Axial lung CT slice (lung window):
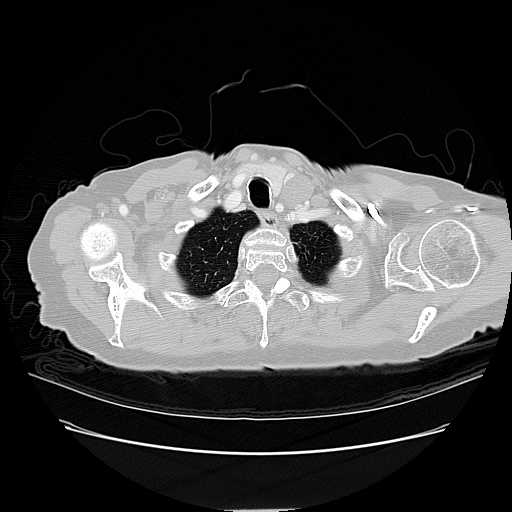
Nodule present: no